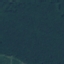
Label: Forest